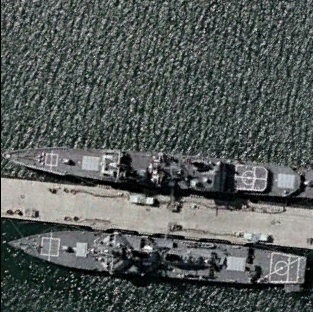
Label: destroyer